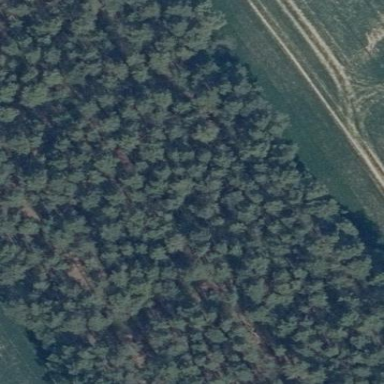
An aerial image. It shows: Forest area.